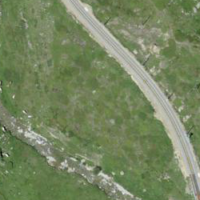
EUNIS habitat code: 26
Species observed at this site:
Cupido minimus